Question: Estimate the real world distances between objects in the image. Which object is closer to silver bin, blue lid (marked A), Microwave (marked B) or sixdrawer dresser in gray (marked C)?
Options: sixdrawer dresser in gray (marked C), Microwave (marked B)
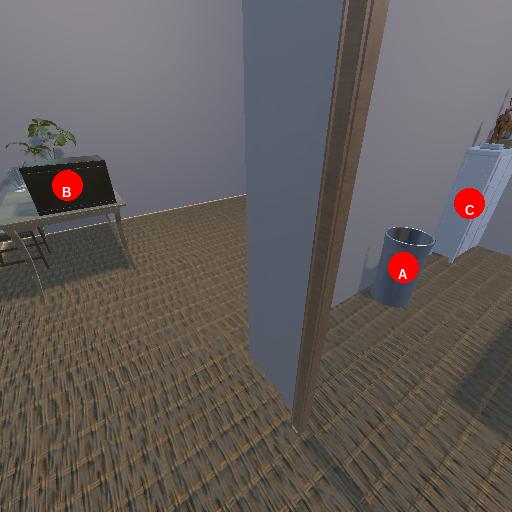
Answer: sixdrawer dresser in gray (marked C)